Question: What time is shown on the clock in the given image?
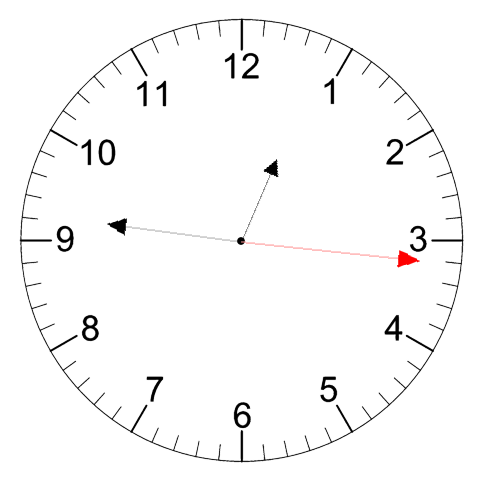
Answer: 12:46:16